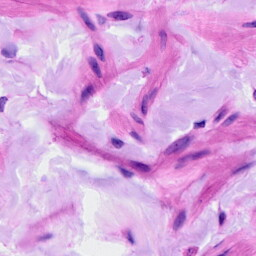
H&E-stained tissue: Ovarian